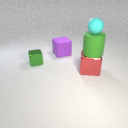
large red metal cube to the right of large purple rubber cube